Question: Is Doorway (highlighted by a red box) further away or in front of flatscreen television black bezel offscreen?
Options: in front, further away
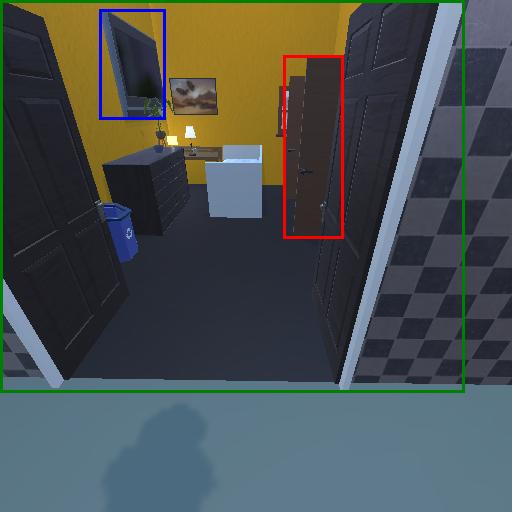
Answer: in front